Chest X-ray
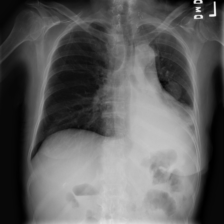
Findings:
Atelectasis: negative
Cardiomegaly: negative
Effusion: negative
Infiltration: positive
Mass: negative
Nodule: negative
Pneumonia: negative
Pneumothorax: negative
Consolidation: negative
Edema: negative
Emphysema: negative
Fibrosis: negative
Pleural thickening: negative
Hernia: negative